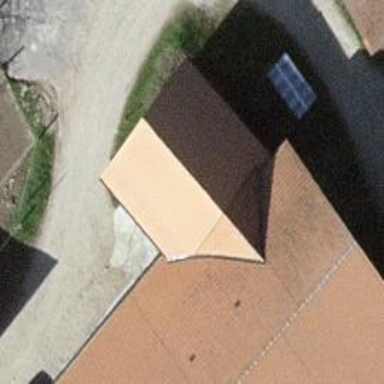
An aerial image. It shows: Barn.